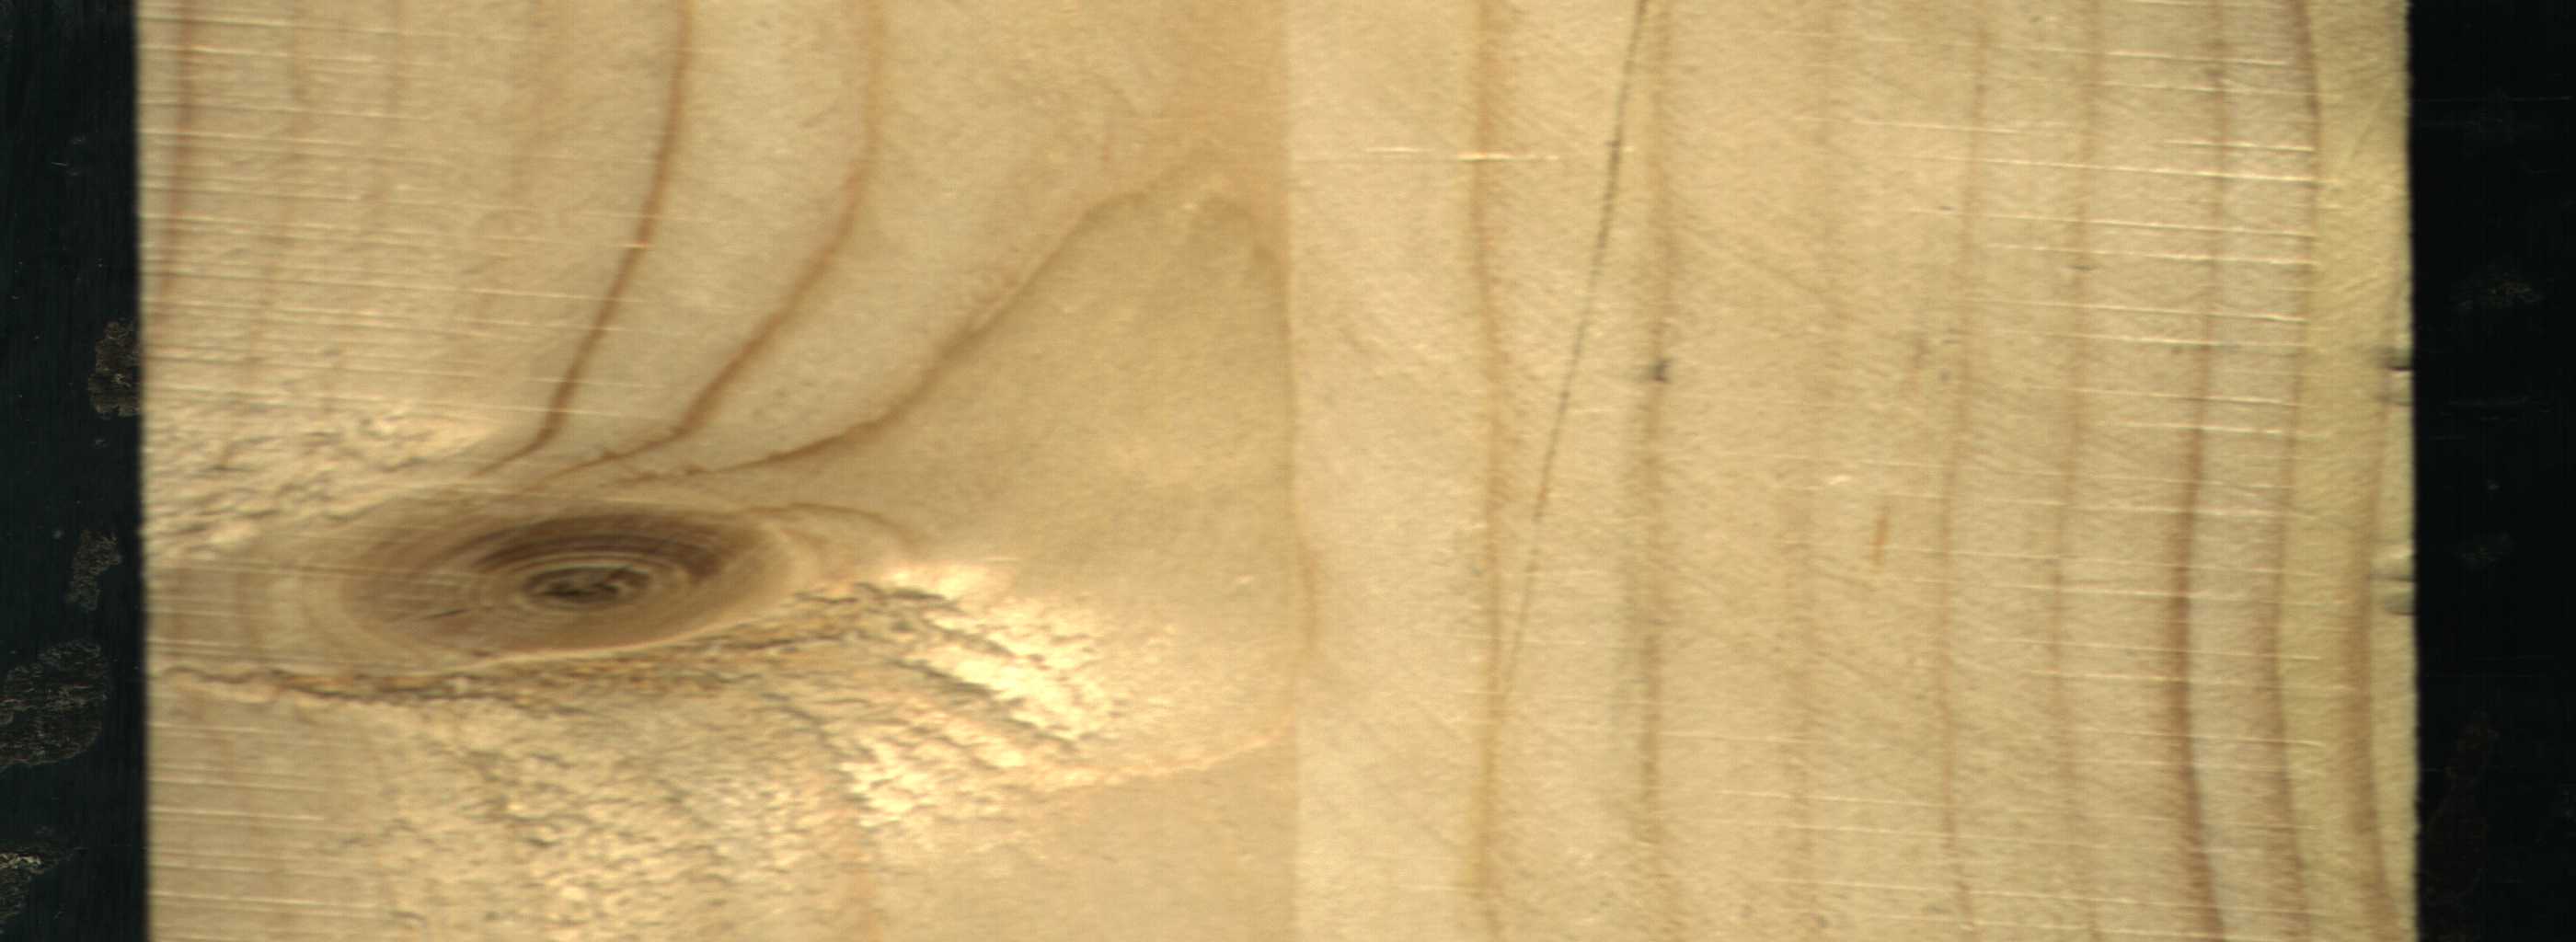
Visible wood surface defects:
Crack
knot_with_crack
Live_Knot